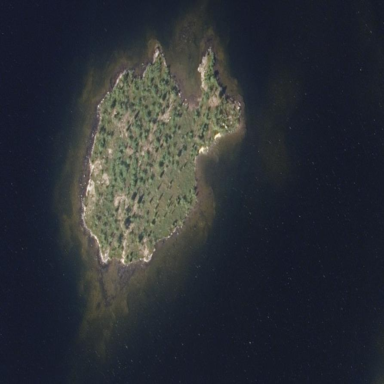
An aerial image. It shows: Islet.